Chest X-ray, AP view. Patient: 67 years old, sex F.
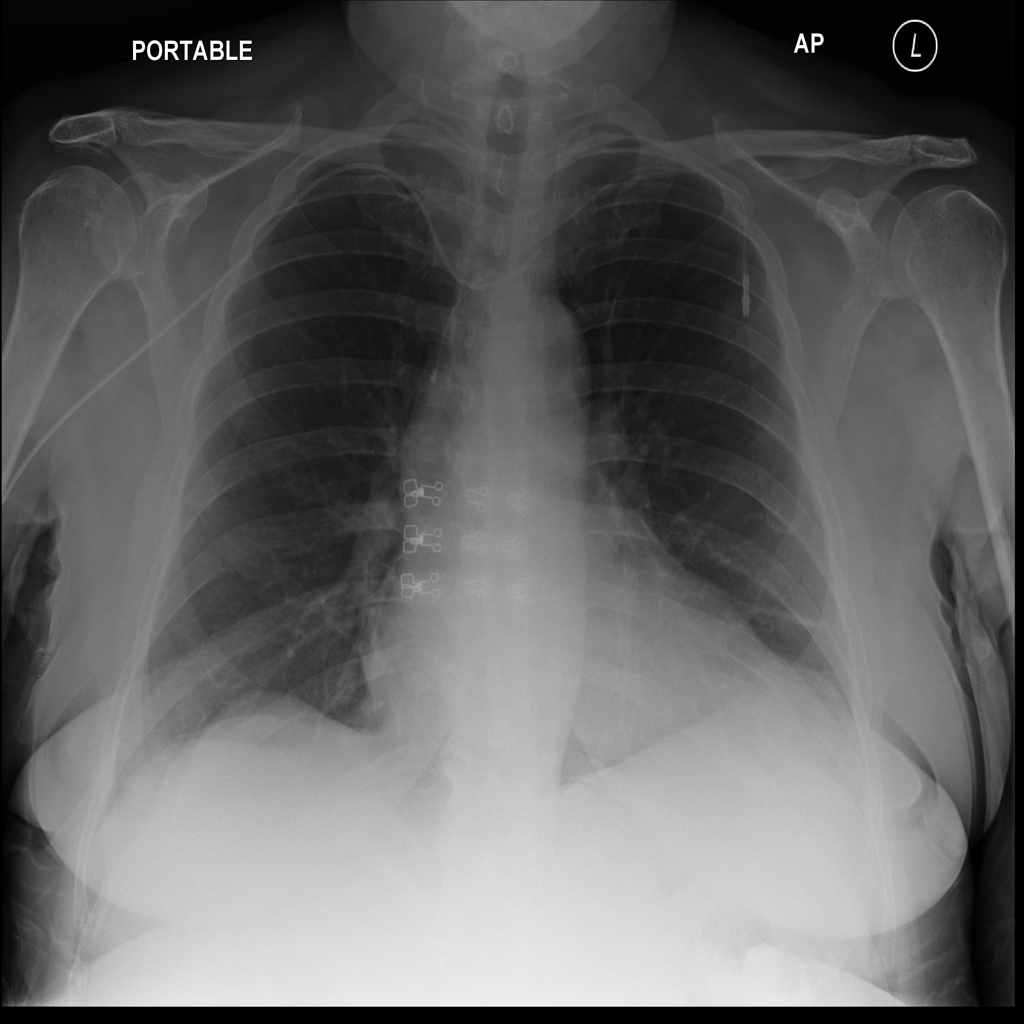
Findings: Atelectasis